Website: slack
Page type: billing-address
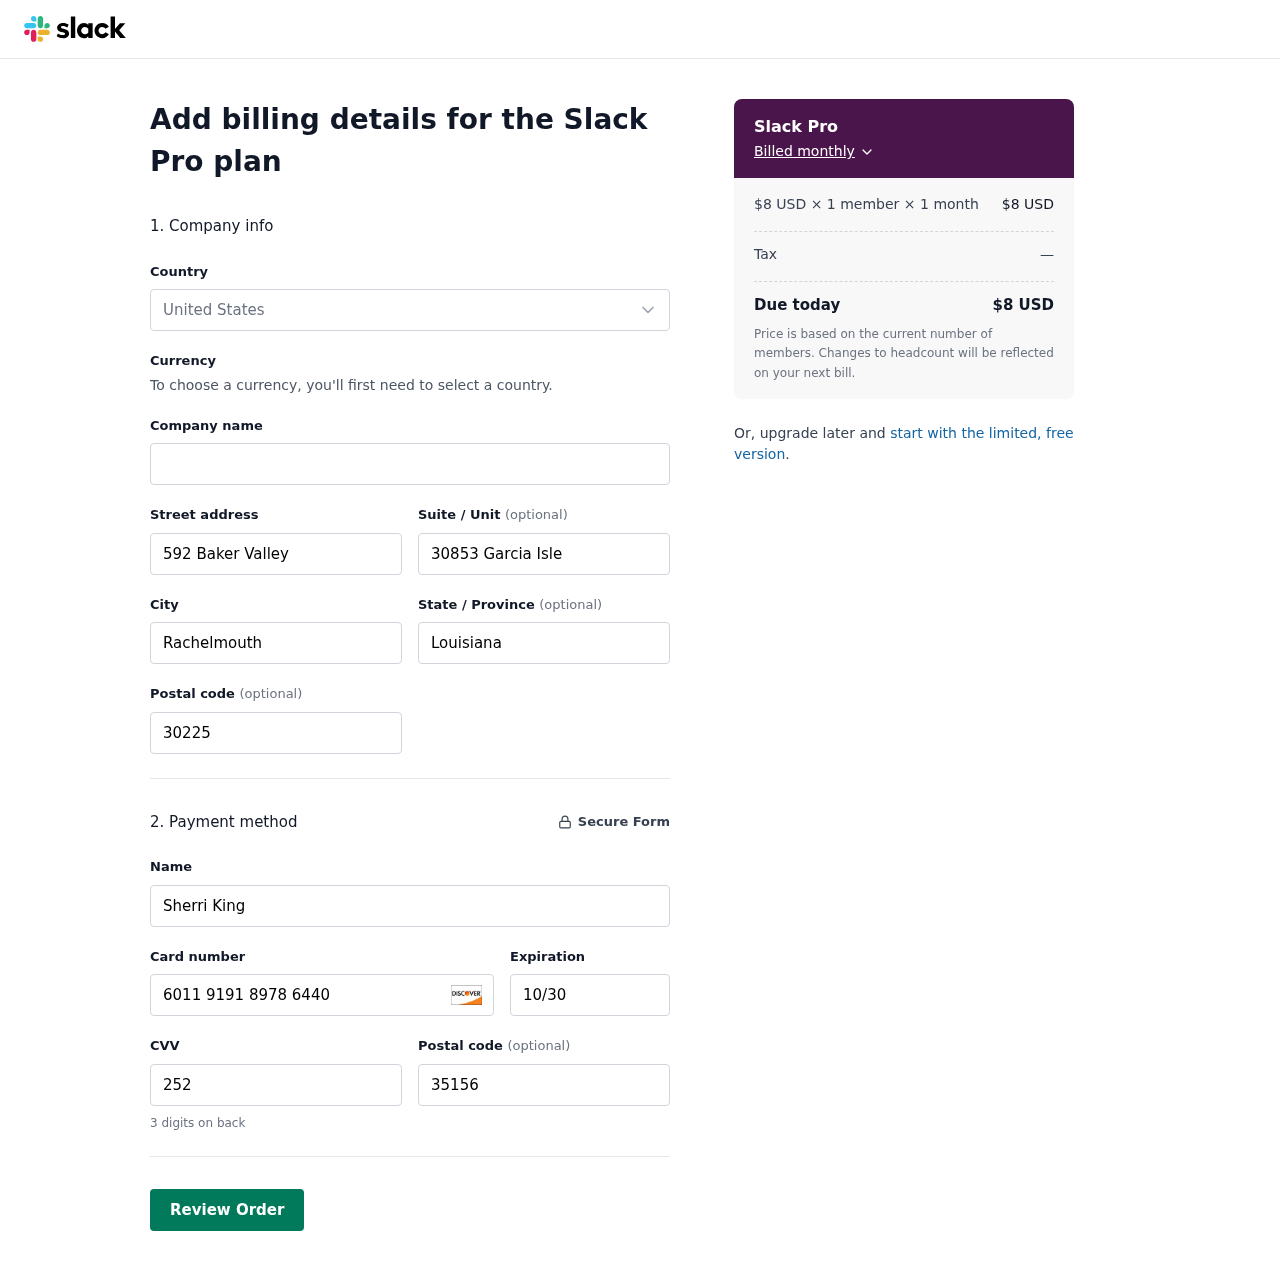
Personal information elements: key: PII_CARD_CVV
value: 252
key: PII_CARD_EXPIRY
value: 10/30
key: PII_CARD_NUMBER
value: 6011 9191 8978 6440
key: PII_CITY
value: Rachelmouth
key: PII_COUNTRY
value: United States
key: PII_FULLNAME
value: Sherri King
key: PII_POSTCODE
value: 30225
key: PII_POSTCODE2
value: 35156
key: PII_STATE
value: Louisiana
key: PII_STREET
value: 592 Baker Valley
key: PII_STREET2
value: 30853 Garcia Isle
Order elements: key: ORDER_PLAN_PRICE
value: $8 USD
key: ORDER_NUM_MEMBERS
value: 1 member
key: ORDER_NUM_MONTHS
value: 1 month
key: ORDER_SUBTOTAL
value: $8 USD
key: ORDER_TAX
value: —
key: ORDER_TOTAL
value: $8 USD